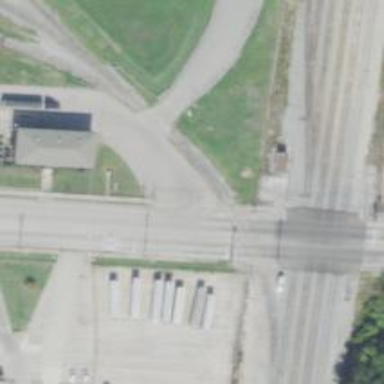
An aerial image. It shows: Level crossing along the railway.